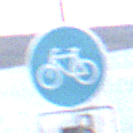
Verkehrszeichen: Radweg
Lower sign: MehrspurigeFahrzeugeFrei8
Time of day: SunriseSunset
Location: Outdoor (RoadRail)
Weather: PartlyCloudy
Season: NotSpecified
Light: Natural